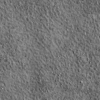
Label: not_dusty